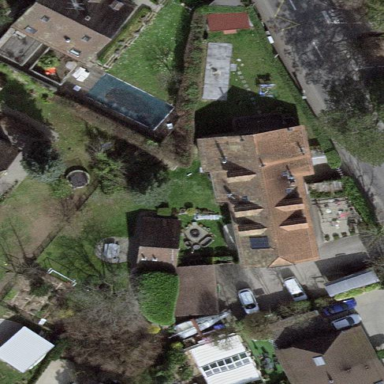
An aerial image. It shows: Garden enclosed by fence.